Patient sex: M
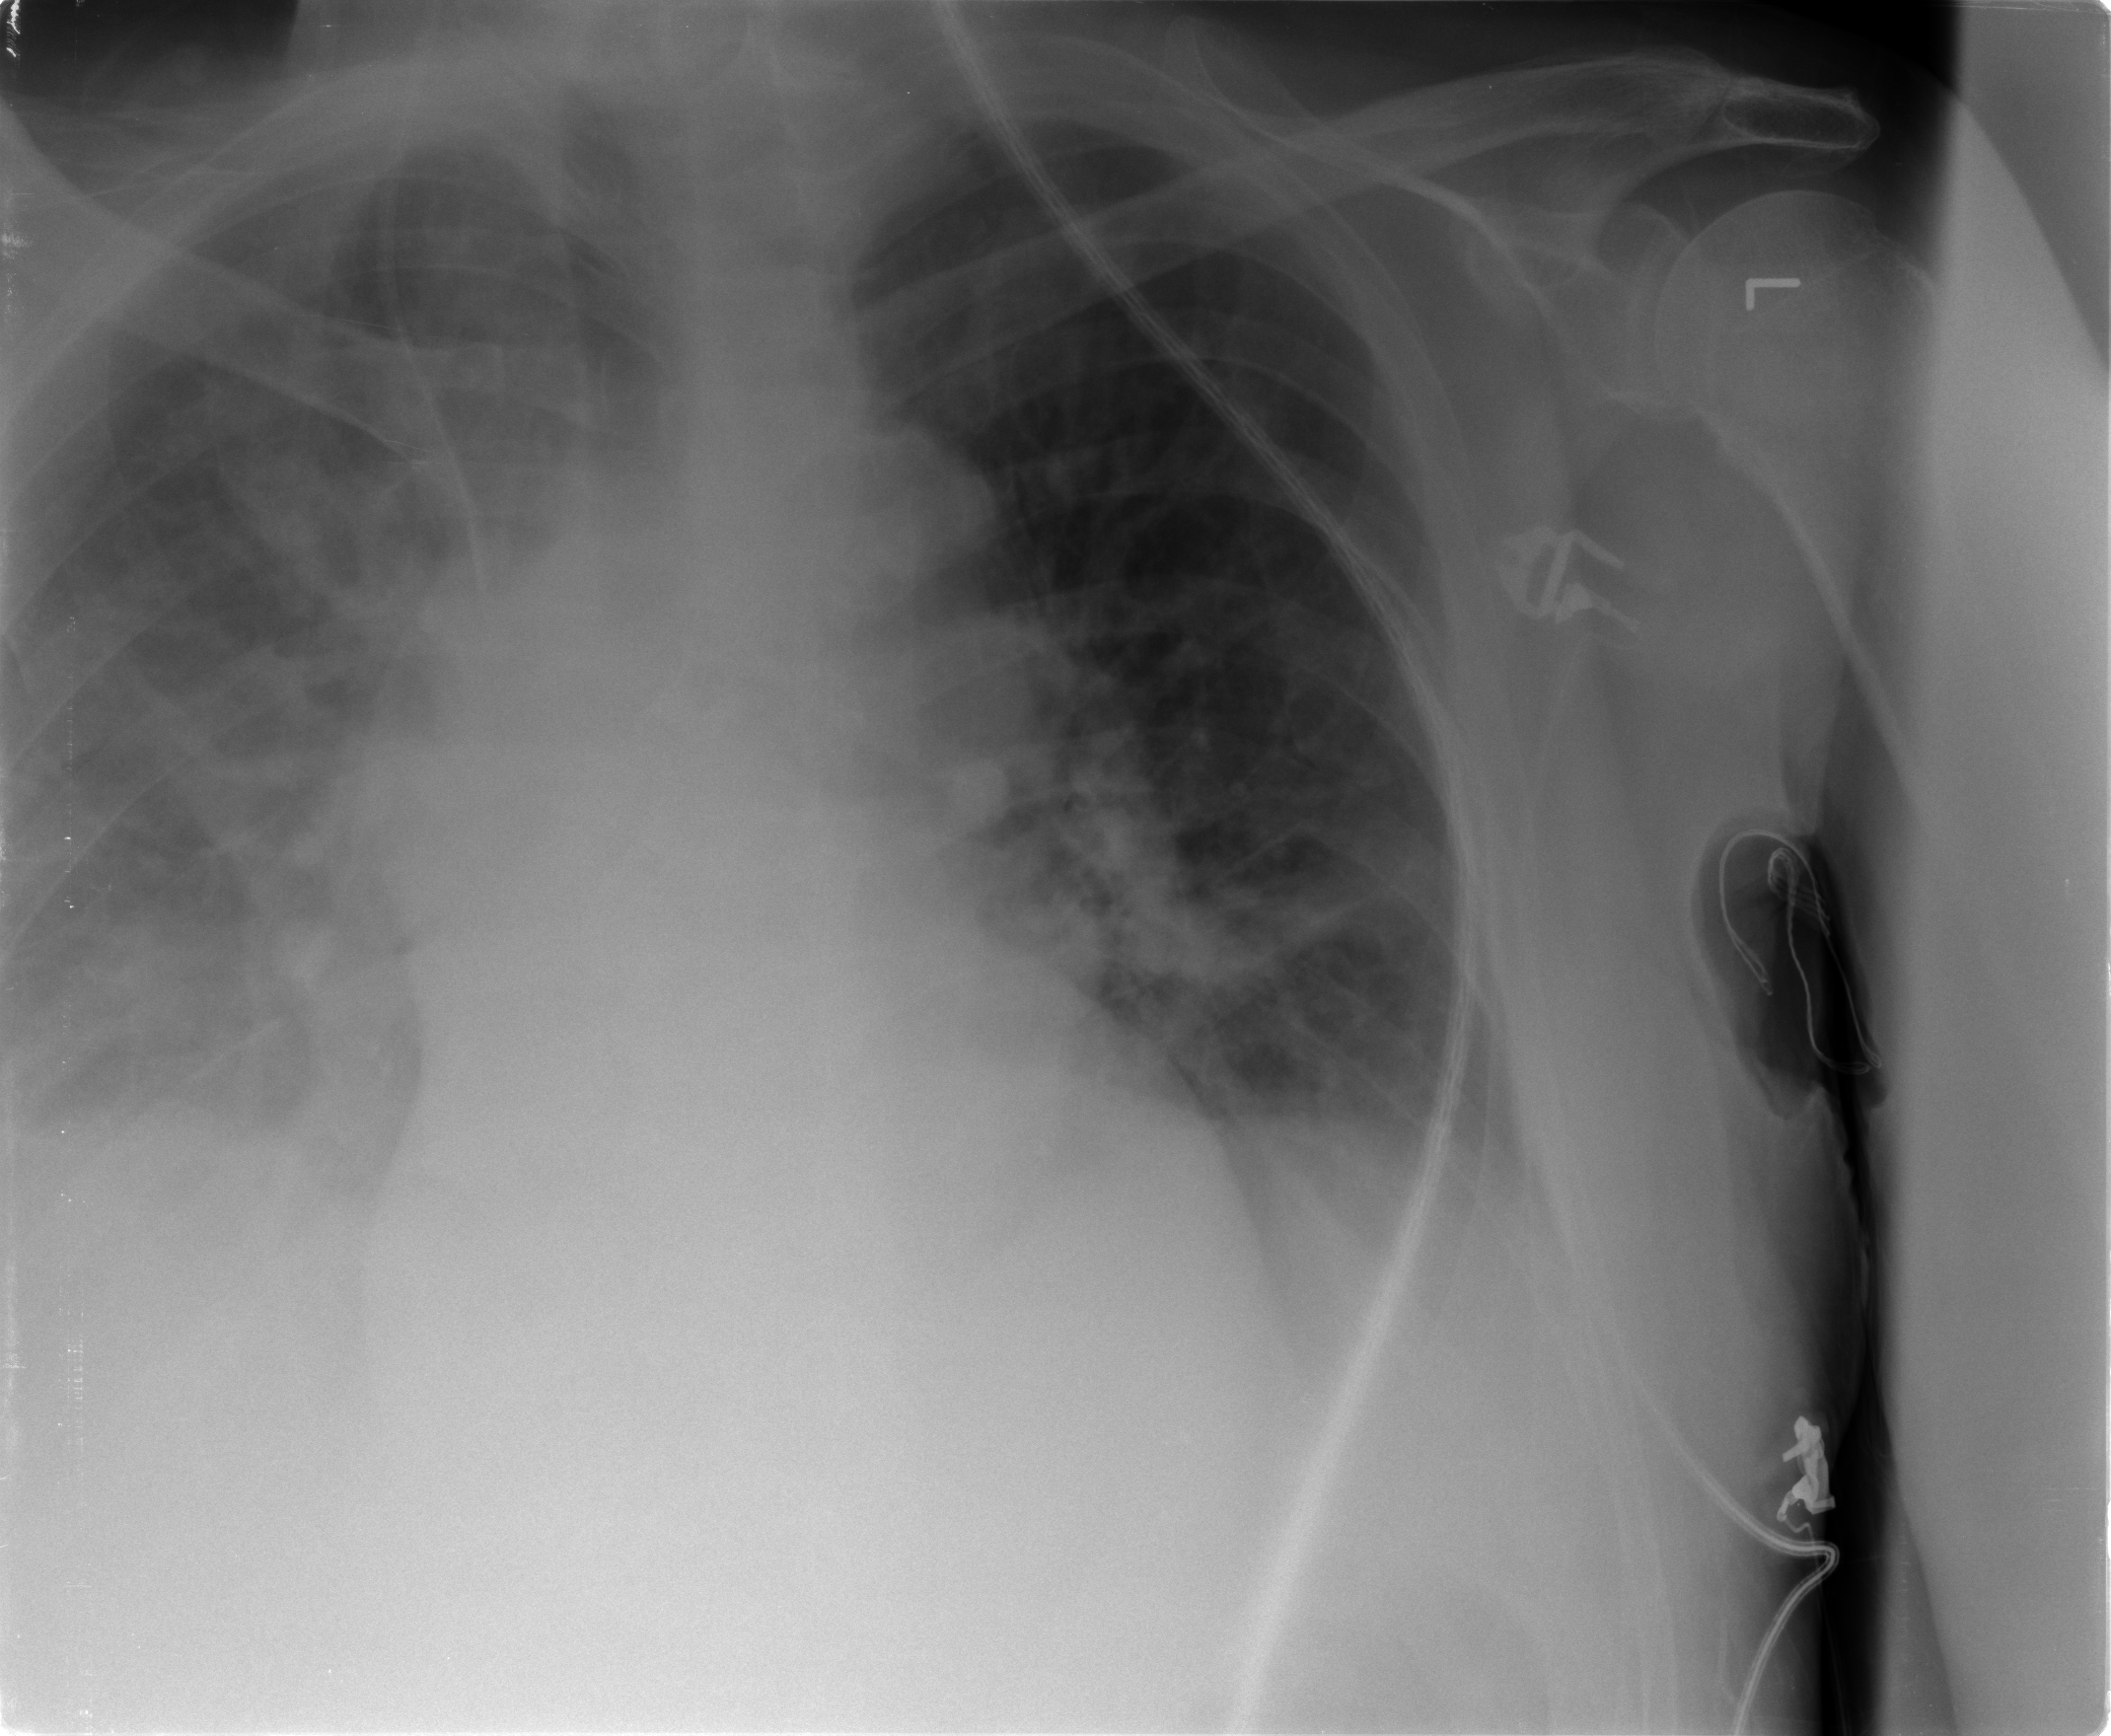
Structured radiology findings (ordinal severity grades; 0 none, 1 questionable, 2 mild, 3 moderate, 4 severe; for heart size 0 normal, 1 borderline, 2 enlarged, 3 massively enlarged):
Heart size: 0
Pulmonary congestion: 1
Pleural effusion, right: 3
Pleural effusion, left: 1
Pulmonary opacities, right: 1
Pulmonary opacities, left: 0
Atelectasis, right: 2
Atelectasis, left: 2